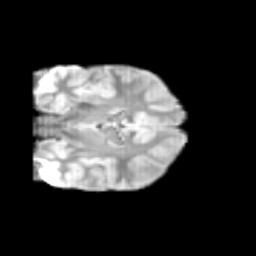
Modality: T2w
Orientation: coronal
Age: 11
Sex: male
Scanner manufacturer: siemens
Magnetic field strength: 3 T
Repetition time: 3.8 s
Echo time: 0.07 s